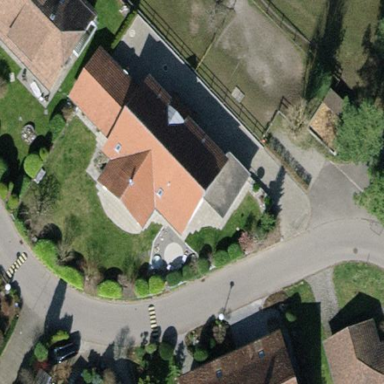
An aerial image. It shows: Detached building with gabled roof.